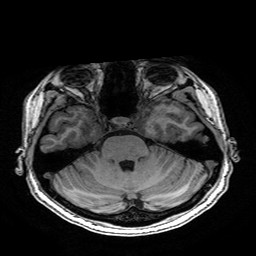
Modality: T1w
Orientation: coronal
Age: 31
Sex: female
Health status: healthy
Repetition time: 2.53 s
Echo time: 0.0034 s